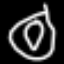
Label: donut